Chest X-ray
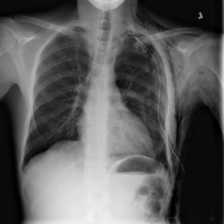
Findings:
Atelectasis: negative
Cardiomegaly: negative
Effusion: negative
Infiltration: negative
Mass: negative
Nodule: negative
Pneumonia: negative
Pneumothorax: positive
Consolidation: negative
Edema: negative
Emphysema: positive
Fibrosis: negative
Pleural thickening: negative
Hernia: negative